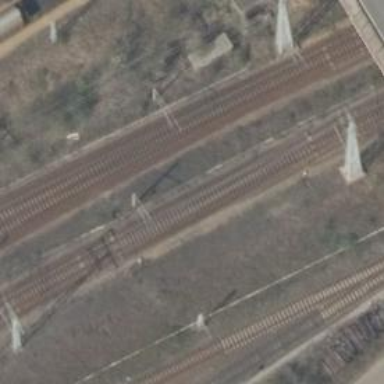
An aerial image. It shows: Railway switch.